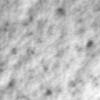
Label: no_change